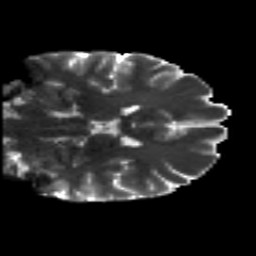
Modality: T2w
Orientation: coronal
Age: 29
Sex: male
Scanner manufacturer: siemens
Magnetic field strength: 3 T
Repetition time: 8.8 s
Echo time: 0.085 s